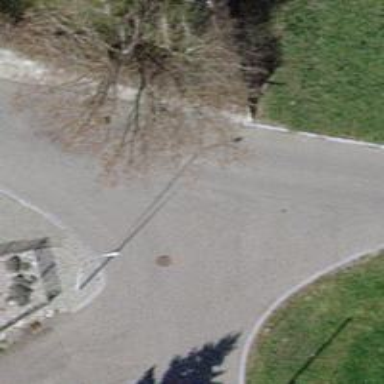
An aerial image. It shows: Asphalt road in residential area.